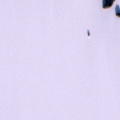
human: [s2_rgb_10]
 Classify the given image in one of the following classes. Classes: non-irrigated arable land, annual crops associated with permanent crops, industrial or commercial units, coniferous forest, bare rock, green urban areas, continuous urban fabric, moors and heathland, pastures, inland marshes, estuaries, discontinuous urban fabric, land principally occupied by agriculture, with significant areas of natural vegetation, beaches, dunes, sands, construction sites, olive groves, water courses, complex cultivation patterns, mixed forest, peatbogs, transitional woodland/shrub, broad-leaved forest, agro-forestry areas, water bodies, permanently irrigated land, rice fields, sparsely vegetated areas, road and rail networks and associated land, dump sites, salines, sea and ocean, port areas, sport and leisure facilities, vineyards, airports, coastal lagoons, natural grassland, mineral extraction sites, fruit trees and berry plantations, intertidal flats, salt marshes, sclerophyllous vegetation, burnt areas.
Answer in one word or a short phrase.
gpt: water bodies